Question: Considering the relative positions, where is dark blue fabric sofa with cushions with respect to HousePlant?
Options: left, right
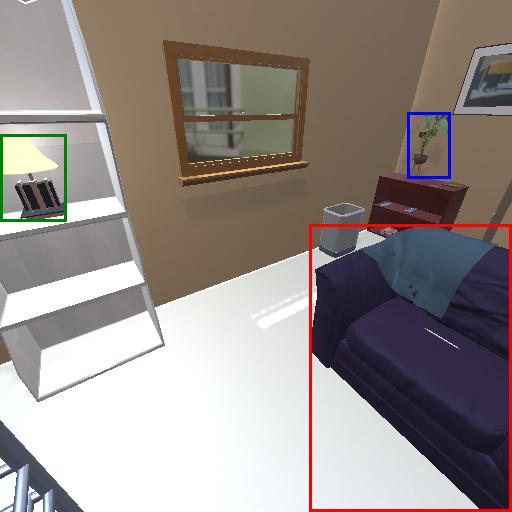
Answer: left